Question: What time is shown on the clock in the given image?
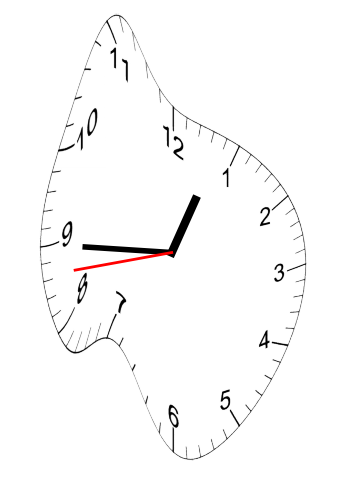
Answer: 12:44:43